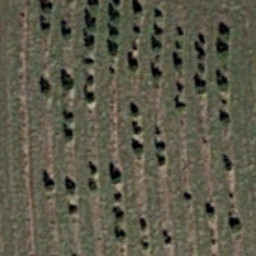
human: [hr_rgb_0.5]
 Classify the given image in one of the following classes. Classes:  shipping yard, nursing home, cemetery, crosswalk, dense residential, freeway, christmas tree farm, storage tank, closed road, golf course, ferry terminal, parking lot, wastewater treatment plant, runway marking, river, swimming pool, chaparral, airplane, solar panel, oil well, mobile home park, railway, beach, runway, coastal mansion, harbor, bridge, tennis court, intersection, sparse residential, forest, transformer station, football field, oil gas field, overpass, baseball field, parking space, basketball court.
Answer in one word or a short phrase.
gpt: christmas tree farm